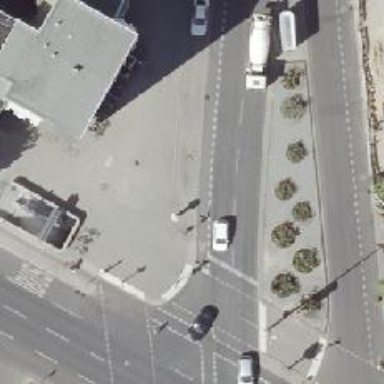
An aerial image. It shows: Taxi stand.